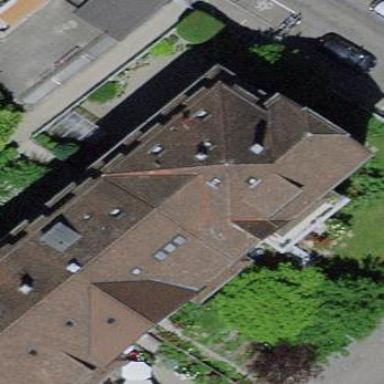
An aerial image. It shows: Building with roof made of roof tiles.